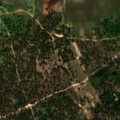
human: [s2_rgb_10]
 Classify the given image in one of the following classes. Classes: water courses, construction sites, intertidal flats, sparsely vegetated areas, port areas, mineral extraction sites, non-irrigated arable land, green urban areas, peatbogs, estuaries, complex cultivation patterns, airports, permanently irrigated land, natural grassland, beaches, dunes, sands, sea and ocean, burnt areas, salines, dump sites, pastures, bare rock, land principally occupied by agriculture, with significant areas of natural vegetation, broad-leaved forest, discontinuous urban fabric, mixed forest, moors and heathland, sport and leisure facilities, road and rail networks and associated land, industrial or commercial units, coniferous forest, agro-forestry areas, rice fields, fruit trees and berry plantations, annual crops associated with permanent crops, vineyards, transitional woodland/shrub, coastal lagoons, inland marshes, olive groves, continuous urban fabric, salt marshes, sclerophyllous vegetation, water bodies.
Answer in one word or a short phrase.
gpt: non-irrigated arable land, agro-forestry areas, broad-leaved forest, mixed forest